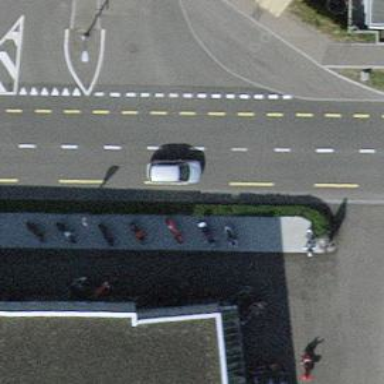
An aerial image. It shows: Tertiary road with asphalt surface and designated lane for cycling on both sides.